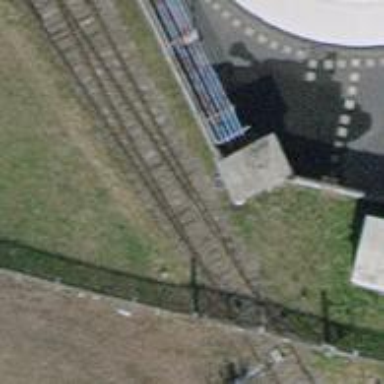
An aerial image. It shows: Railway switch.